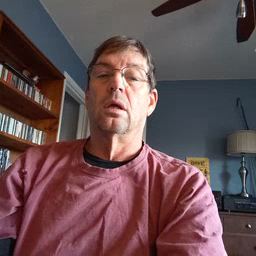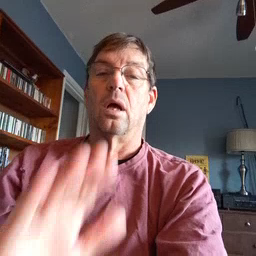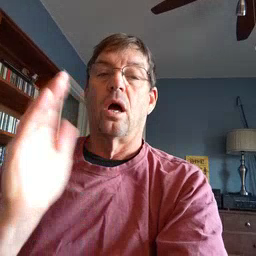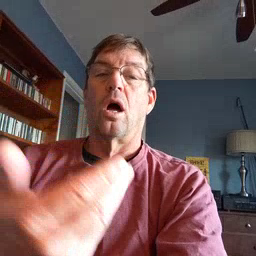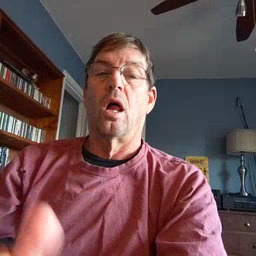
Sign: all